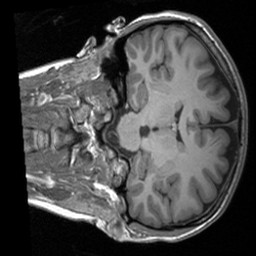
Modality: T1w
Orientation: coronal
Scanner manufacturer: siemens
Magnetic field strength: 3 T
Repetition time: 1.9 s
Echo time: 0.00226 s